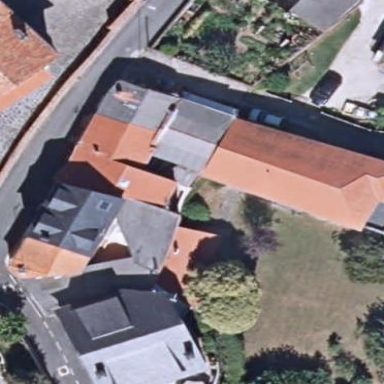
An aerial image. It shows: Simple house.